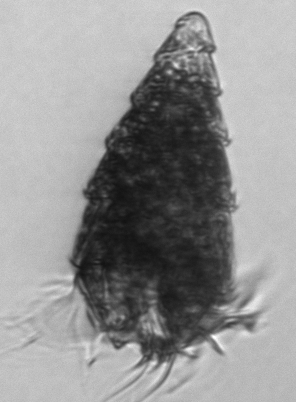
Label: Laboea_strobila